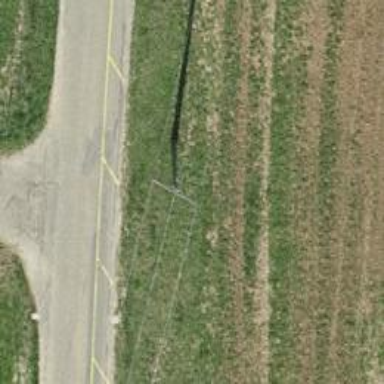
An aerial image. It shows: Minor power line.